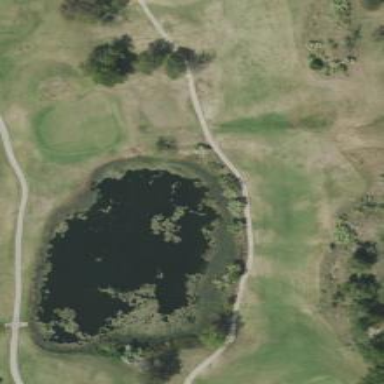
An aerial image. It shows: Water hazard on golf course.